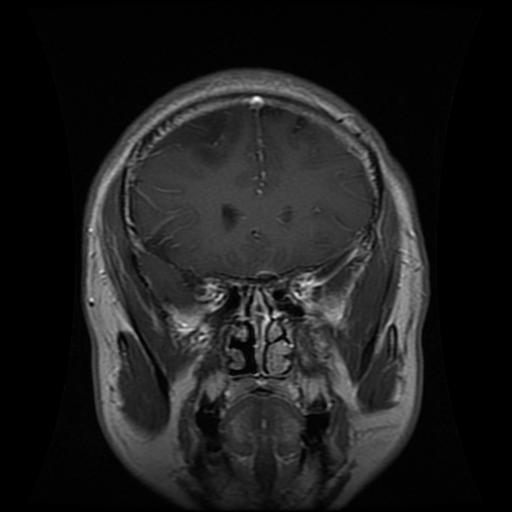
Label: glioma